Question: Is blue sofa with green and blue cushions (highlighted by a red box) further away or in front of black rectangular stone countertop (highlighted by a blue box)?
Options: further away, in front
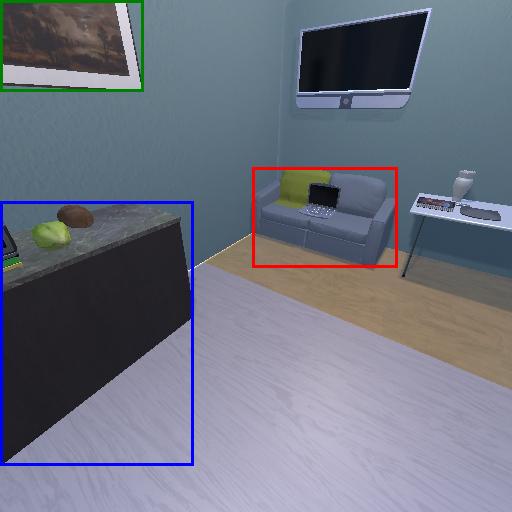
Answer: further away